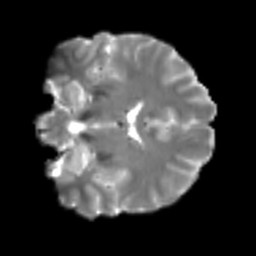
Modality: T2w
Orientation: coronal
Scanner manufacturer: siemens
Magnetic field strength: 3 T
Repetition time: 4 s
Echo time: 0.0594 s